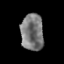
Tissue: prostate
Cell type: T cells
Senescence score: 0.2991
Nuclear area (px): 812
Mean DAPI intensity: 121.409